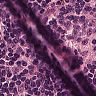
Metastatic tissue present: no